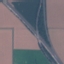
Label: Highway